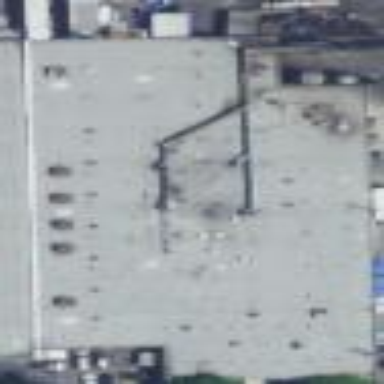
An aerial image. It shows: Industrial building.